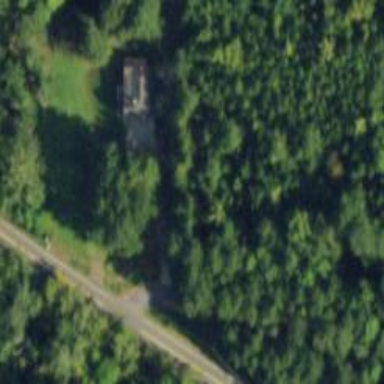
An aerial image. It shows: Driveway.